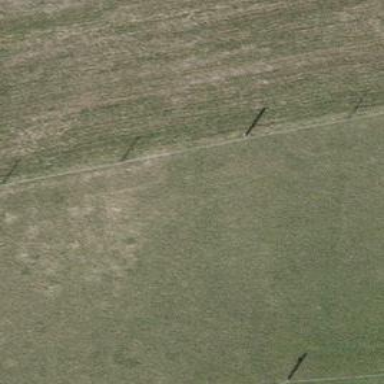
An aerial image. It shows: Fence is in the image.